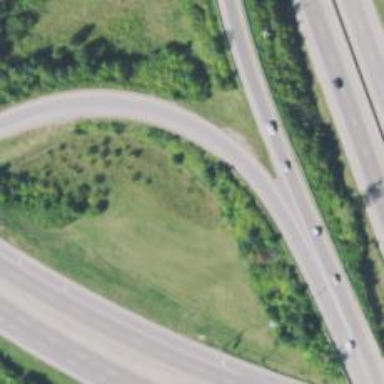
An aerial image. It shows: Asphalt motorway link with embankment.